Platform: macOS
Application: Arc Browser
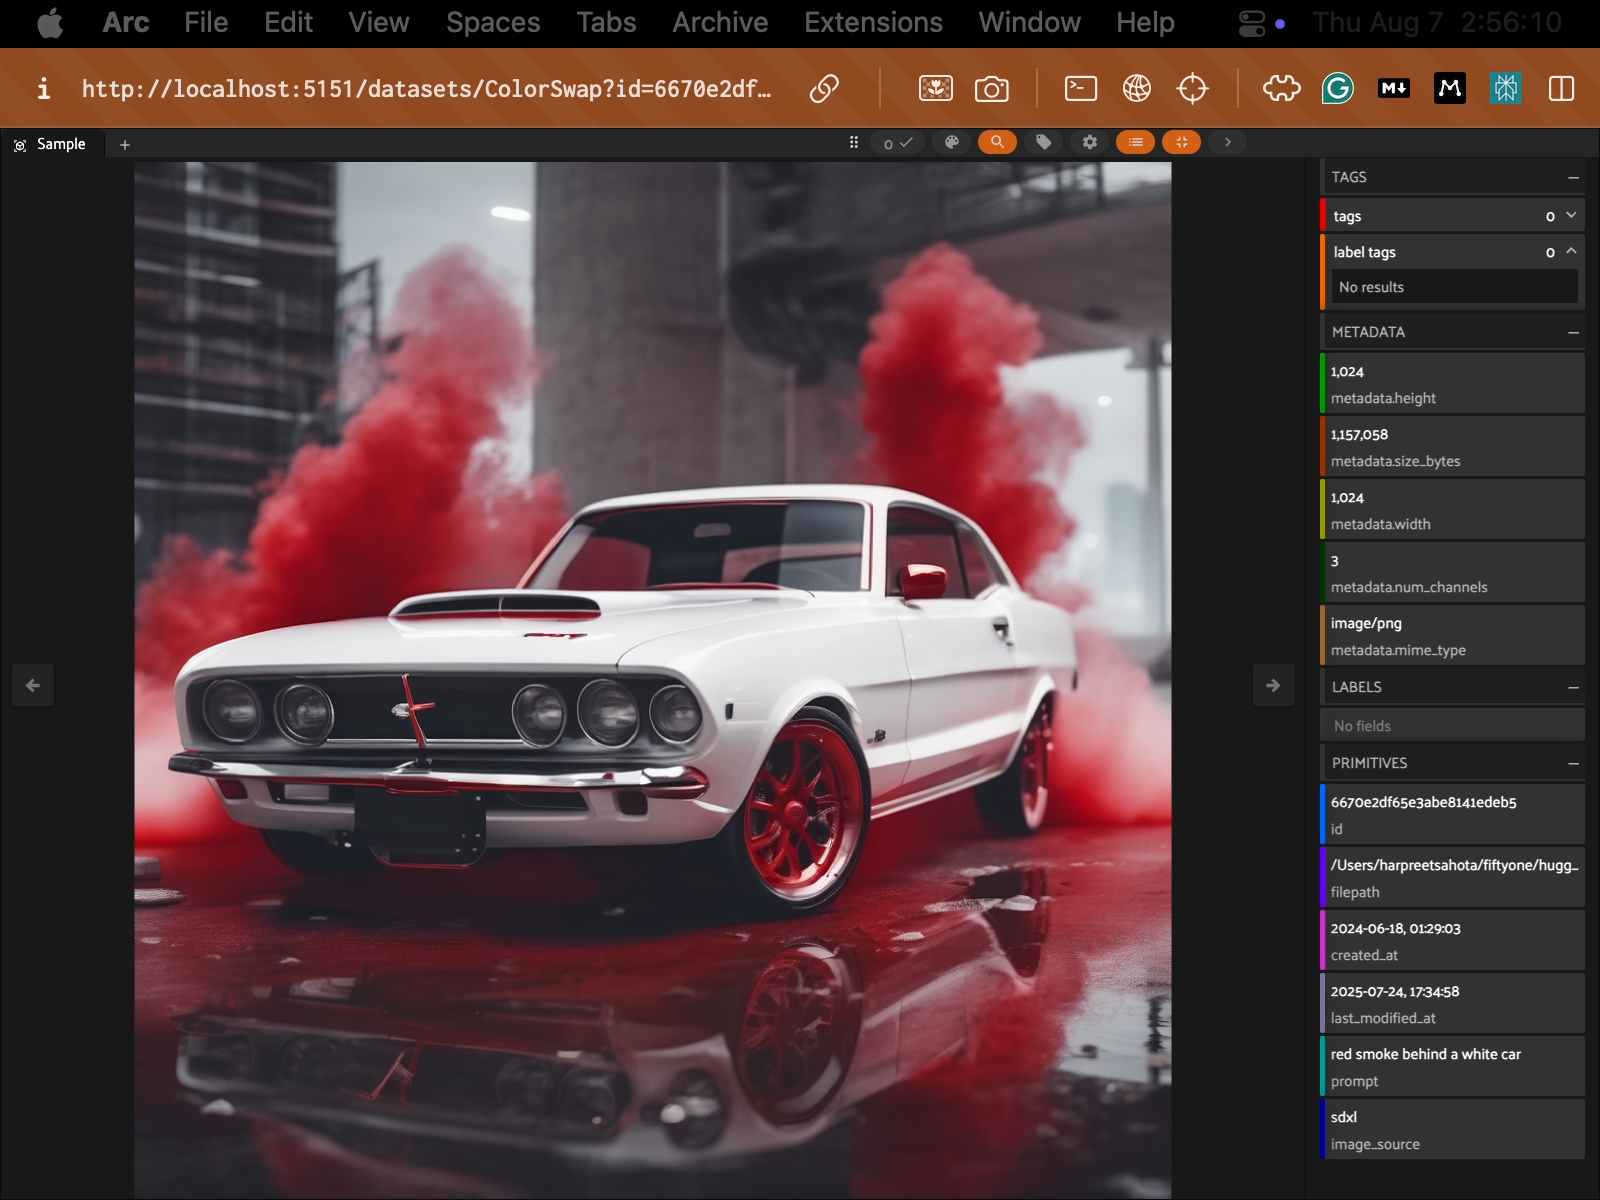
task_description: Where can I find the value of metadata.height for this sample?
action_type: hover
element_info: Text
steps_since_start: 1